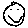
Label: smiley face